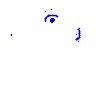
Particle: electron